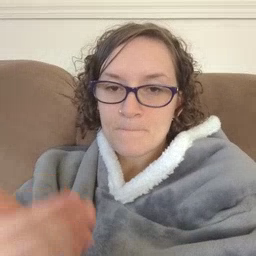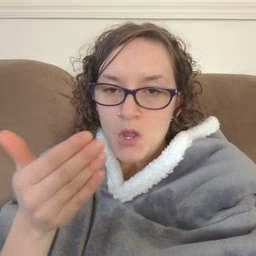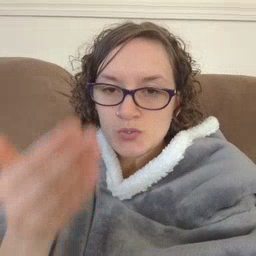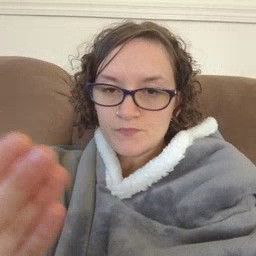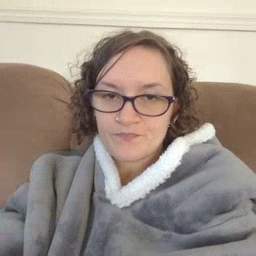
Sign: boat